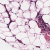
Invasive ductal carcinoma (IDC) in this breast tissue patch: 1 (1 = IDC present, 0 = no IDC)